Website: home-depot
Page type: billing-address
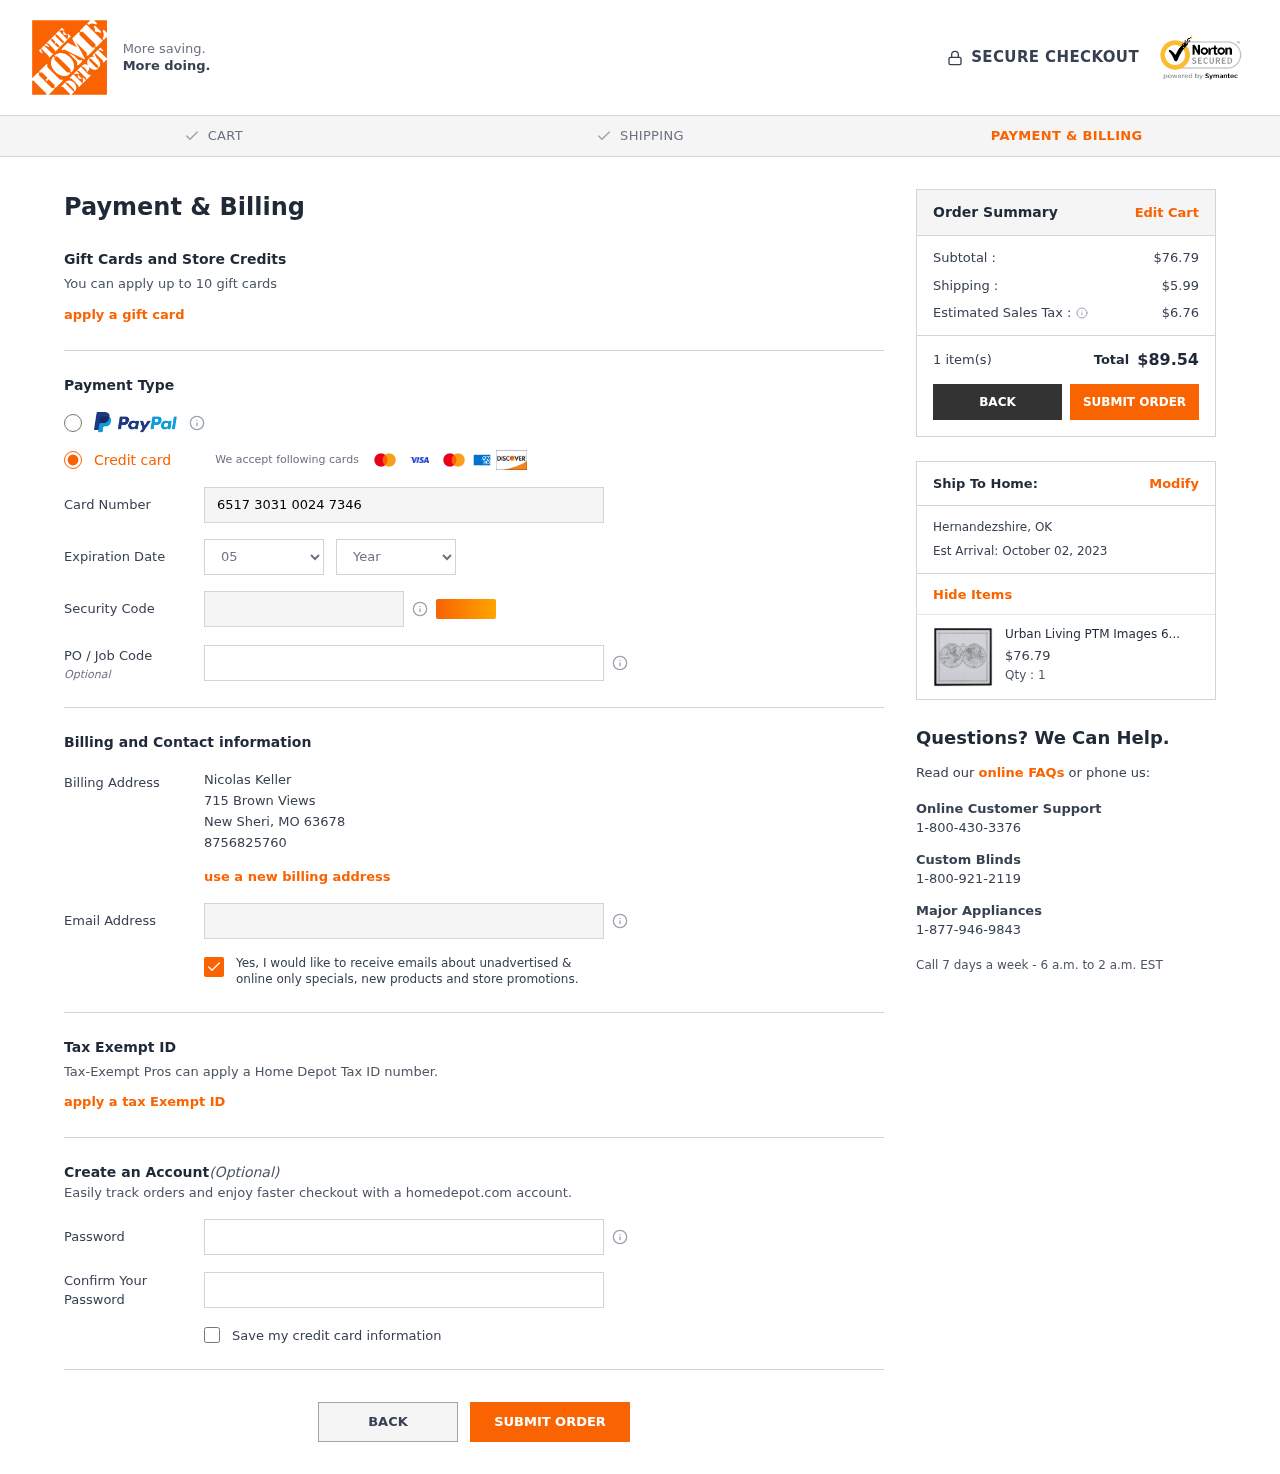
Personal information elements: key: PII_CARD_CVV
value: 501
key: PII_CARD_EXPIRY_MONTH
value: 05
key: PII_CARD_EXPIRY_YEAR
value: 28
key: PII_CARD_NUMBER
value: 6517 3031 0024 7346
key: PII_CITY
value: New Sheri
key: PII_CITY2
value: Hernandezshire
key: PII_EMAIL
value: nicolaskeller@yahoo.com
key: PII_FULLNAME
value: Nicolas Keller
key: PII_JOB_CODE
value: JOB-1196
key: PII_PHONE
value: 8756825760
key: PII_POSTCODE
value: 63678
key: PII_STATE_ABBR
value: MO
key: PII_STATE_ABBR2
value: OK
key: PII_STREET
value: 715 Brown Views
Product elements: key: PRODUCT1_NAME
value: Urban Living PTM Images 6-17329 Collection Inverse Framed giclee Wall Art
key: PRODUCT1_PRICE
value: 76.79
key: PRODUCT1_QUANTITY
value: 1
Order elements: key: ORDER_SUBTOTAL
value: $76.79
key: ORDER_SHIPPING_COST
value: $5.99
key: ORDER_TAX
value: $6.76
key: ORDER_NUM_ITEMS
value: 1 item(s)
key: ORDER_TOTAL
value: $89.54
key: ORDER_DELIVERY_DATE
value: Est Arrival: October 02, 2023